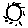
Label: sun